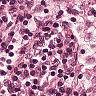
Metastatic tissue present: no